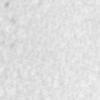
Label: no_change